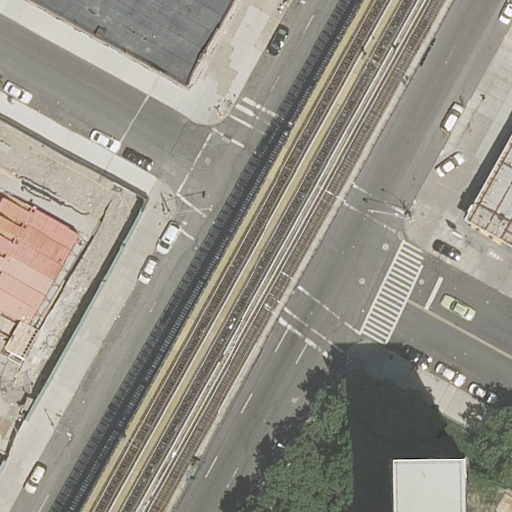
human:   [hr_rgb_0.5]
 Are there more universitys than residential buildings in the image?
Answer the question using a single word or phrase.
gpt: no

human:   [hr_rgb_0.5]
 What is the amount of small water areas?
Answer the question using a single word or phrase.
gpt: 0

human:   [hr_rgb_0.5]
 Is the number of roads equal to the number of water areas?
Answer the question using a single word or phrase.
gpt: no

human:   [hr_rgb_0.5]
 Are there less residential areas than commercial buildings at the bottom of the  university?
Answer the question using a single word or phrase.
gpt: no

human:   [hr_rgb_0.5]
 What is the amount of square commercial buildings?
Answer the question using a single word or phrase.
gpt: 0

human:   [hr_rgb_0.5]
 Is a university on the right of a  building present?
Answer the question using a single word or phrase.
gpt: yes

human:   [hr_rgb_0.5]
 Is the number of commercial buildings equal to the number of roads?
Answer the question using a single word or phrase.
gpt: no

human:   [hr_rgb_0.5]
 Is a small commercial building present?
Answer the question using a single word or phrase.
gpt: no

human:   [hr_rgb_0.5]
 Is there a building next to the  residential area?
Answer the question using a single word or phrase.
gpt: yes

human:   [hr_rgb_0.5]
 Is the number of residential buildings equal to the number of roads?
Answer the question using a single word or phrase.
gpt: no

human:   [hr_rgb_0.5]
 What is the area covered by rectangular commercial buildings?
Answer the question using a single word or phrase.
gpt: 0m2

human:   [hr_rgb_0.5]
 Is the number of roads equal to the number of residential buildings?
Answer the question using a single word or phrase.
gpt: no

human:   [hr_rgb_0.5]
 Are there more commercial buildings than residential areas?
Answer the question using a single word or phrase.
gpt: no

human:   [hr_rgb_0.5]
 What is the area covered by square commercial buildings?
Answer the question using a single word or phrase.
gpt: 0m2

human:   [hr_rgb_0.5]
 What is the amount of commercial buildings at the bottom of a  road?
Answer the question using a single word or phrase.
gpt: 0

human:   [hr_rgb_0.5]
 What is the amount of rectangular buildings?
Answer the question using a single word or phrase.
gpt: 0

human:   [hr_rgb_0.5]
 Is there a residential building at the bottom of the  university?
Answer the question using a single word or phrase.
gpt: yes

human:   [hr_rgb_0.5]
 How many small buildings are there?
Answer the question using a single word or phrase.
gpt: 0

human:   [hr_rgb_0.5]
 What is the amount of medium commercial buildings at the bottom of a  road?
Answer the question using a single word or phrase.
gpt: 0

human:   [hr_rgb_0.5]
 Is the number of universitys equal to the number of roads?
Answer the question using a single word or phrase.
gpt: no

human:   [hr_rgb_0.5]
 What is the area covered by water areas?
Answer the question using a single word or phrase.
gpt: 0m2

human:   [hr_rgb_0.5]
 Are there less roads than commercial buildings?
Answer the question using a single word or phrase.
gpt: no

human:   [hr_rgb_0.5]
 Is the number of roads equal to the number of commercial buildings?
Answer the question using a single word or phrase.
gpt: no

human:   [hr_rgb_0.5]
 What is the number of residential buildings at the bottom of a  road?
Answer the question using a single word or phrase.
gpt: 1

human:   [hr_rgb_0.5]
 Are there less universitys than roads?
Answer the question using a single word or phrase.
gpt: yes

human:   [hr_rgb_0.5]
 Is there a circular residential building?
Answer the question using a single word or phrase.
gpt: no

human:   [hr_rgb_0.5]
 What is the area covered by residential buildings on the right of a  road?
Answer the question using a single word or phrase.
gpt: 1109m2

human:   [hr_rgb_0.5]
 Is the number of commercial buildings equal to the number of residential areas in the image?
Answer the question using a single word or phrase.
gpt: no

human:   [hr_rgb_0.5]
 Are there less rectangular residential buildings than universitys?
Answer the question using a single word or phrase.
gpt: yes

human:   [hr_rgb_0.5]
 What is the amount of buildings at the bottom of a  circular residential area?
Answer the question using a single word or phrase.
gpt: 0

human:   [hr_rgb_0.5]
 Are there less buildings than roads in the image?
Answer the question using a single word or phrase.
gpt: yes

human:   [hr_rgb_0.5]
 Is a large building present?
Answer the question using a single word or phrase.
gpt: yes

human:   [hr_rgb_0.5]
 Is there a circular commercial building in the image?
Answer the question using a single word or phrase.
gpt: no

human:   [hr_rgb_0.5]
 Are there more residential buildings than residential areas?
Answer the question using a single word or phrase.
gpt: yes

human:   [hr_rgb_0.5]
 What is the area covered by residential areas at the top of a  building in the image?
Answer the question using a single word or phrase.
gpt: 4140m2

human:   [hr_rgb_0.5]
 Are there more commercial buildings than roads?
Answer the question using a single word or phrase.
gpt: no